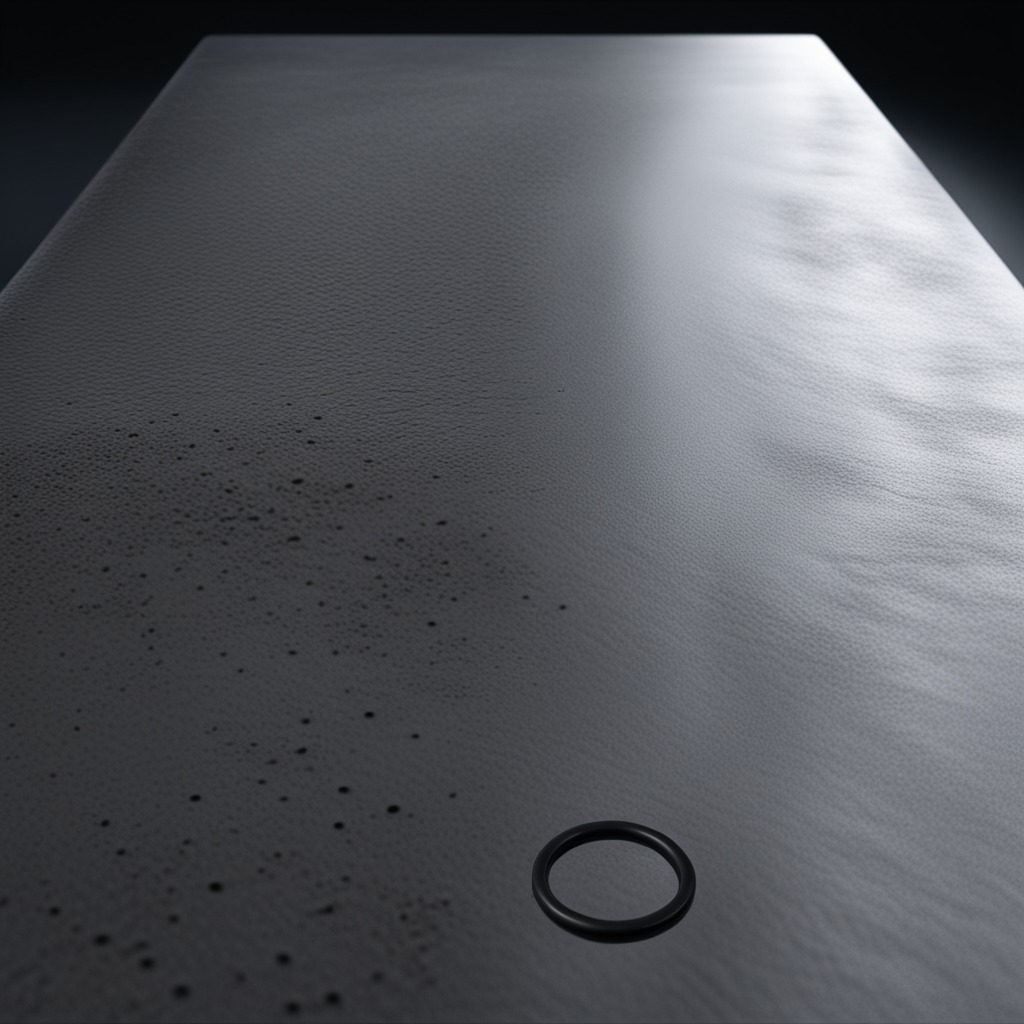
A rubber O-ring lying on a clean granite table inside a workshop at night dim ambient light soft shadows worn but